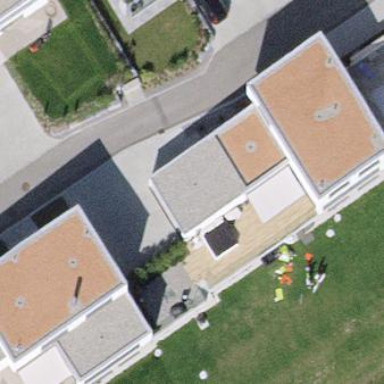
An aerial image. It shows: Garage building.